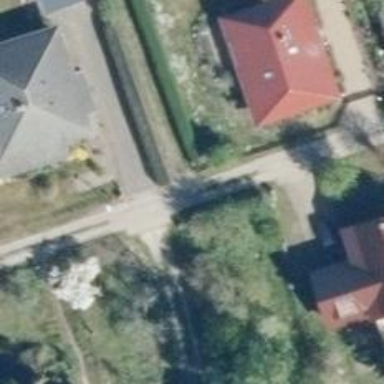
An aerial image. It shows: Residential road with concrete lanes.